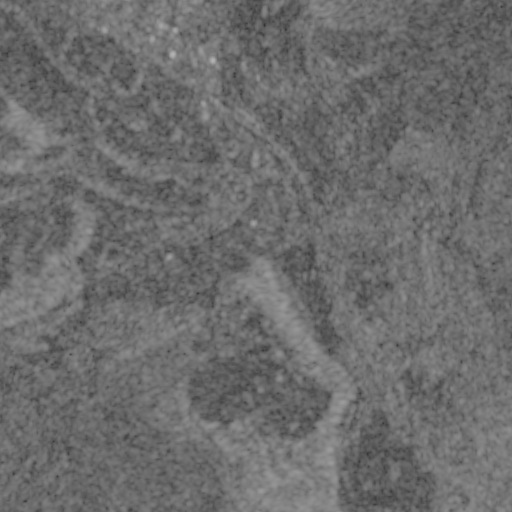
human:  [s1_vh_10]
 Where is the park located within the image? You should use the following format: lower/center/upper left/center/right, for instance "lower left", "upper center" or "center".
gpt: The park is located in the upper center of the image.
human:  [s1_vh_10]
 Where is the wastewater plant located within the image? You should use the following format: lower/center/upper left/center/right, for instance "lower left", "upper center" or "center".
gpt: The wastewater plant is located in the upper center of the image.
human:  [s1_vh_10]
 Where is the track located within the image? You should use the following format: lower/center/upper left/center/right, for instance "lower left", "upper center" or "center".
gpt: There is no track in the image.

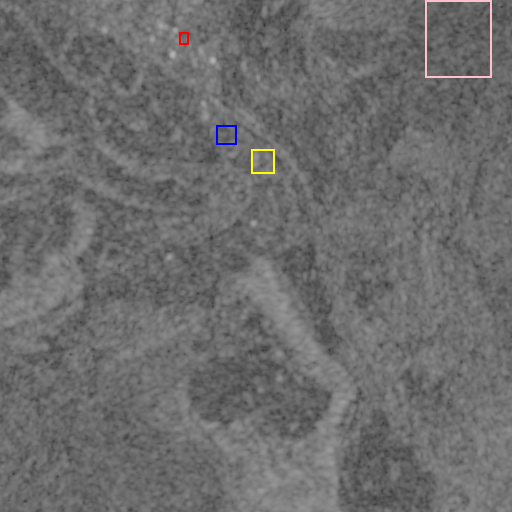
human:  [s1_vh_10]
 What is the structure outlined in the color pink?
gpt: The structure outlined in pink is a crop field.
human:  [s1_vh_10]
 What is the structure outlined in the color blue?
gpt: The structure outlined in blue is a park.
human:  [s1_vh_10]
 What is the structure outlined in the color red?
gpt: The structure outlined in red is a parking lot.
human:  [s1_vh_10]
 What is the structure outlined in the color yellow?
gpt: The structure outlined in yellow is a wastewater plant.
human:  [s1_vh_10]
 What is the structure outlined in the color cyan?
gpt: There is no cyan outline.